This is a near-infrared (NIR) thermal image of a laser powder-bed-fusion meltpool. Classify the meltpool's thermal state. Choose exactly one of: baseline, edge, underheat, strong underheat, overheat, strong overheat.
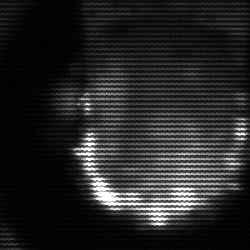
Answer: baseline